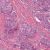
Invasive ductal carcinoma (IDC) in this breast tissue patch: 1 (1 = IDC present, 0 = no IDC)